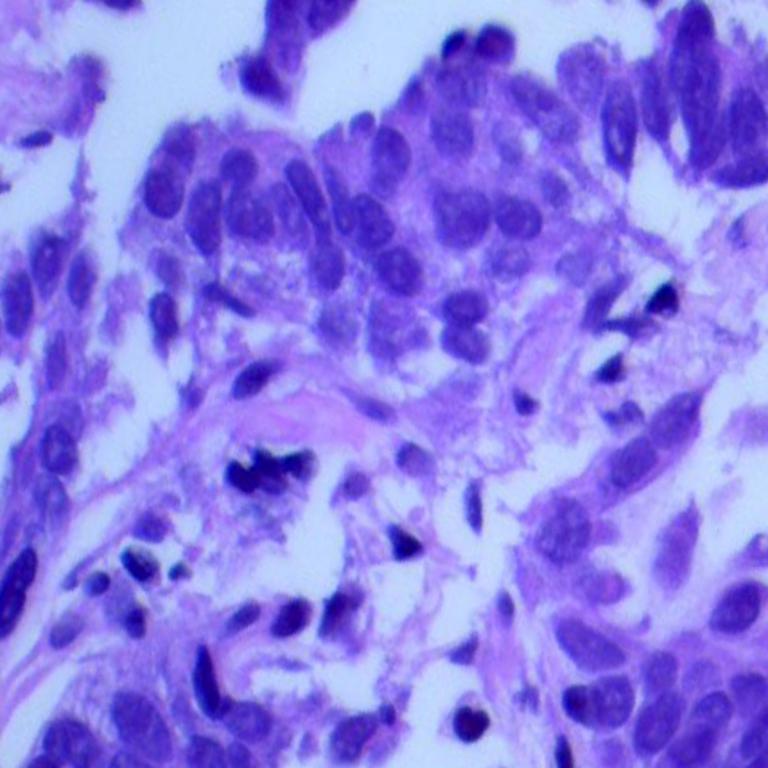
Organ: lung
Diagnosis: adenocarcinomas